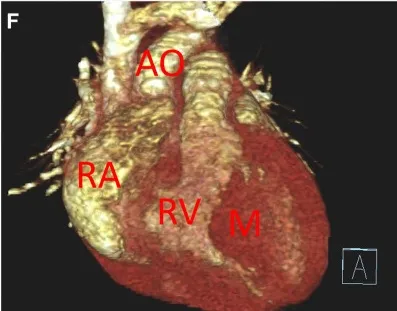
Three-dimensional cardiac computed tomography angiography. Confirmed the detection of cardiac multiple masses. M, mass; RA, right atrium; RV, right ventricle; LA, left atrium; LV, left ventricle; AO, ascending aorta.
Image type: radiology (ct)